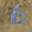
Label: 6